Field crop: tomato
Growth stage: 1
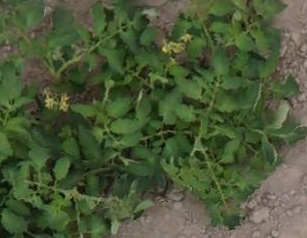
Species: tomato